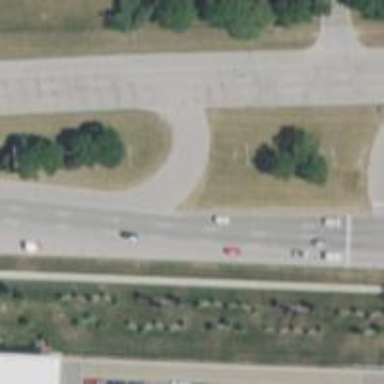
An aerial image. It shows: Primary link highway with separate asphalt sidewalk.